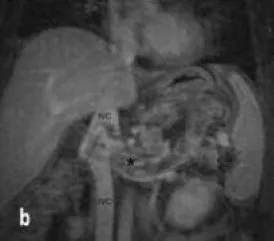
B, The tumor (large asterisk) involves and encases the left renal vein and extends into the IVC. SMA indicates superior mesenteric artery.
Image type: radiology (mri)